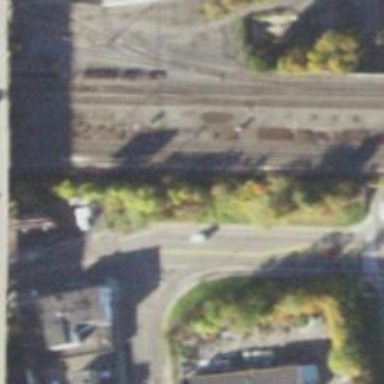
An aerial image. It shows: Disused railway yard.